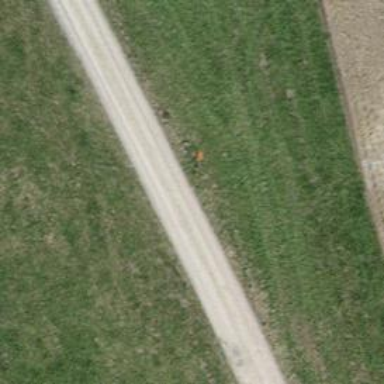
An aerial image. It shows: Orange aerial marker.